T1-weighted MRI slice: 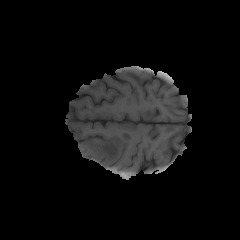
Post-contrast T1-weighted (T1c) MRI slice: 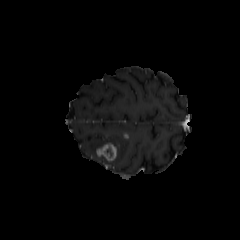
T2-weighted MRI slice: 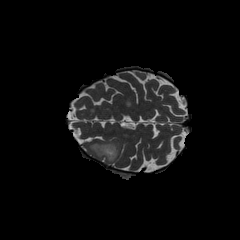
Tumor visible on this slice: yes